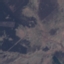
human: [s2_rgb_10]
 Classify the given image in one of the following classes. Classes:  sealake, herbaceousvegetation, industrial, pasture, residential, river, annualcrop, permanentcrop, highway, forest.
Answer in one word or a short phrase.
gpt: HerbaceousVegetation